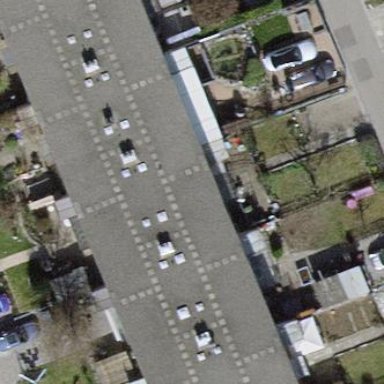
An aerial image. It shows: House with flat roof.